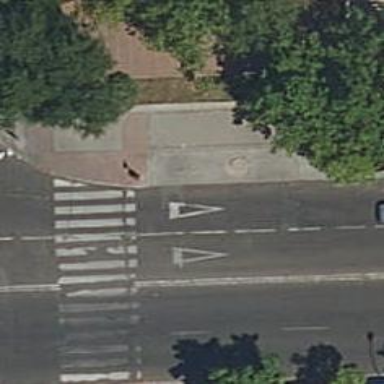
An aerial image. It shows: Road with "give way" sign.